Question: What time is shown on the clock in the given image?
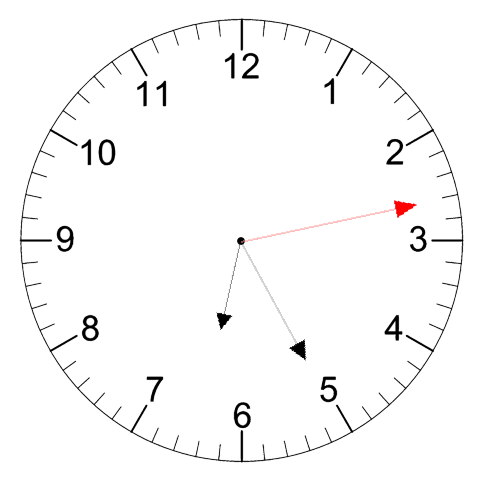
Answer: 06:25:13